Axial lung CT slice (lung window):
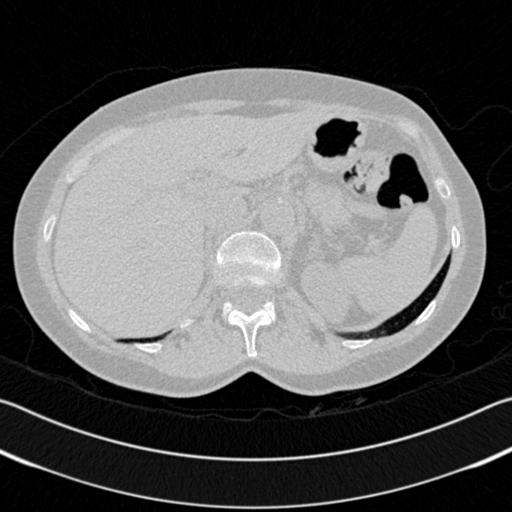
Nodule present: no